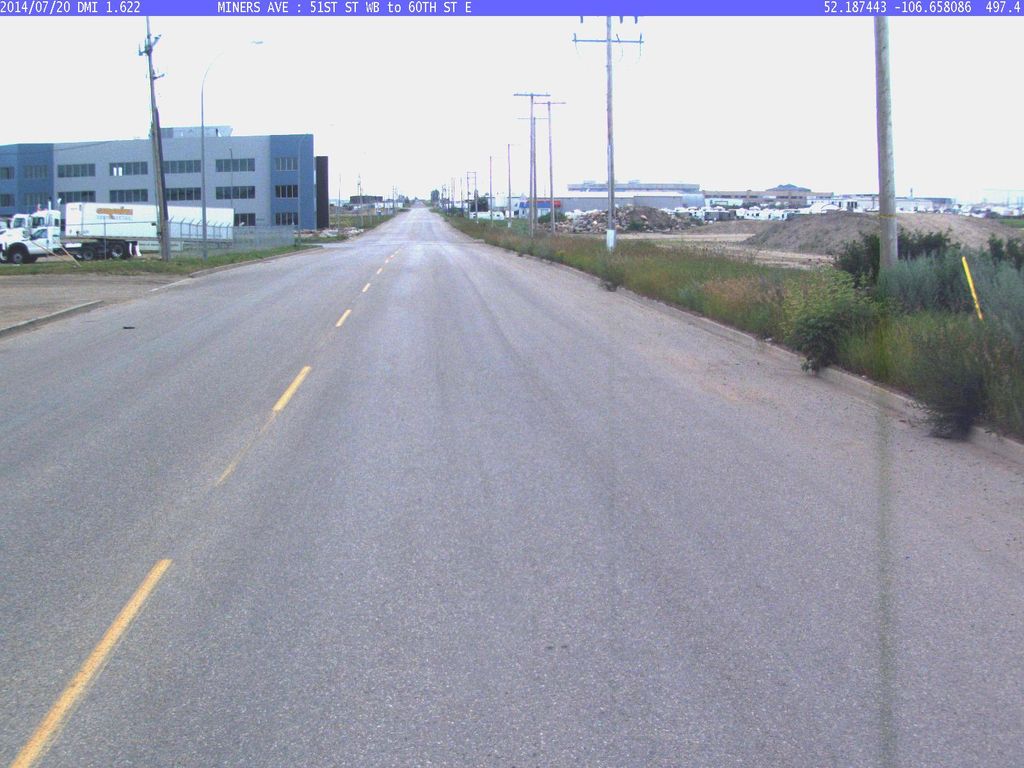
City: saskatoon